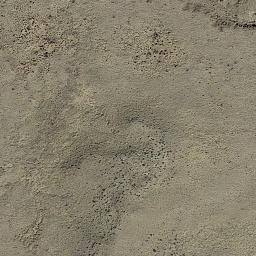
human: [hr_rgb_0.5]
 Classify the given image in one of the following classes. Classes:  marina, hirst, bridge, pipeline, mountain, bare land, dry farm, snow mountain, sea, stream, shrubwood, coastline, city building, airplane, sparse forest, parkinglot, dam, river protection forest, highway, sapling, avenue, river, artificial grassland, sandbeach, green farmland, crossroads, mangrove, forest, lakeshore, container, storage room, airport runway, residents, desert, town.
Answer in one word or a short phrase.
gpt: bare land